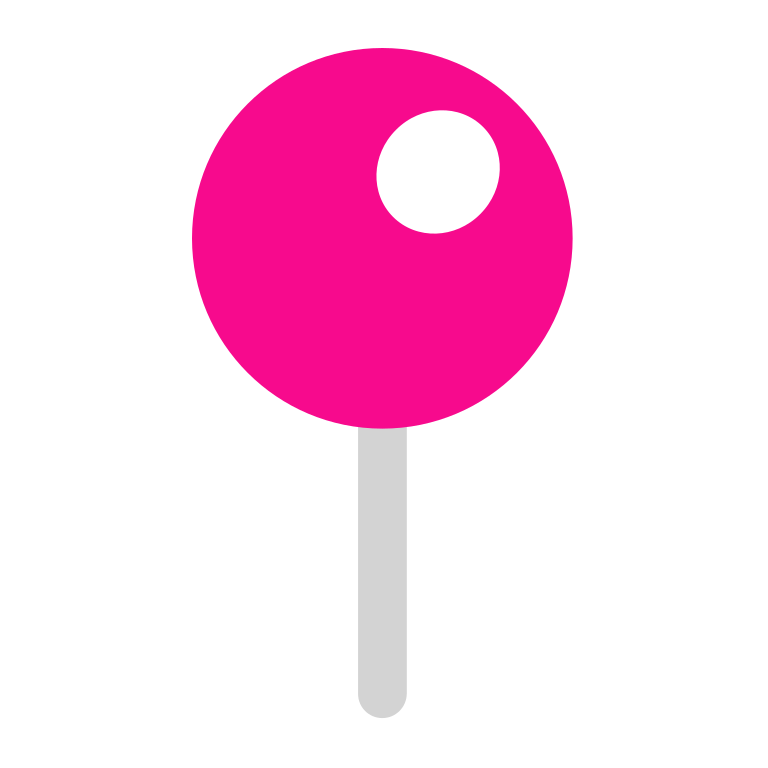
round pushpin flat